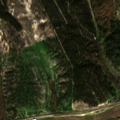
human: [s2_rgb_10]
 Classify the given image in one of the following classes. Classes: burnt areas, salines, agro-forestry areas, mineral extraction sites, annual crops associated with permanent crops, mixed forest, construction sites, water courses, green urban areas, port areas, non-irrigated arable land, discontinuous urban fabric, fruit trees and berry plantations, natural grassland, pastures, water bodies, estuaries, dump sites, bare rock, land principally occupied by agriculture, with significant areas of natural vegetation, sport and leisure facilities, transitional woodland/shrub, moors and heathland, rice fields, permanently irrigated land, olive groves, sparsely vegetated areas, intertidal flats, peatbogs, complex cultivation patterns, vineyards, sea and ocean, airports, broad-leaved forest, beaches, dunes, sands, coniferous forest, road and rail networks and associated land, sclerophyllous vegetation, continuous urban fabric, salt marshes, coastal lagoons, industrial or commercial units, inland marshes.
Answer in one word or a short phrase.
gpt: rice fields, land principally occupied by agriculture, with significant areas of natural vegetation, agro-forestry areas, broad-leaved forest, coniferous forest, mixed forest